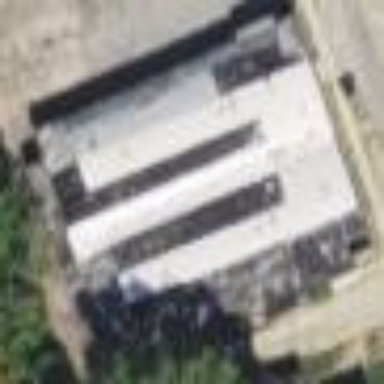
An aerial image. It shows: Building that houses bowling alley.